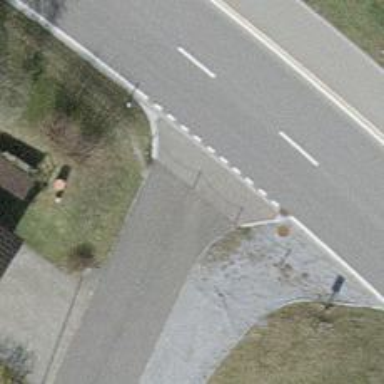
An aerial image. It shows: Bollard barrier.